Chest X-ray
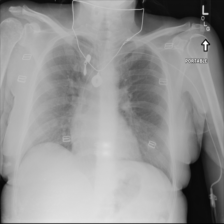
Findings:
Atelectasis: negative
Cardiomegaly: negative
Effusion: negative
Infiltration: negative
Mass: negative
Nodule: negative
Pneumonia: negative
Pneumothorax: negative
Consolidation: negative
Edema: negative
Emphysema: negative
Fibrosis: negative
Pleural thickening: negative
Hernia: negative